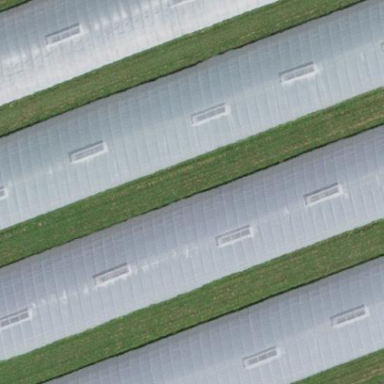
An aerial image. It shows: Greenhouse.